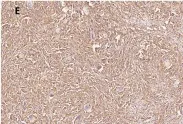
Histopathology and immunohistochemistry of the dermis of the patient with multicentric reticulohistiocytosis. (C-J) Immunohistochemical staining for CD68 (diffuse +), vimentin (diffuse +), CD31 (diffuse +), and Vimentin (diffuse +). CD68 (diffuse +), vimentin (diffuse +), CD31 (diffuse +), LCA (CD45) (+), S-100 (-), CD1a (-), CD34 (-), and Ki-67 positivity of approximately 5%-10% (x 200).
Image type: pathology (immunostaining)